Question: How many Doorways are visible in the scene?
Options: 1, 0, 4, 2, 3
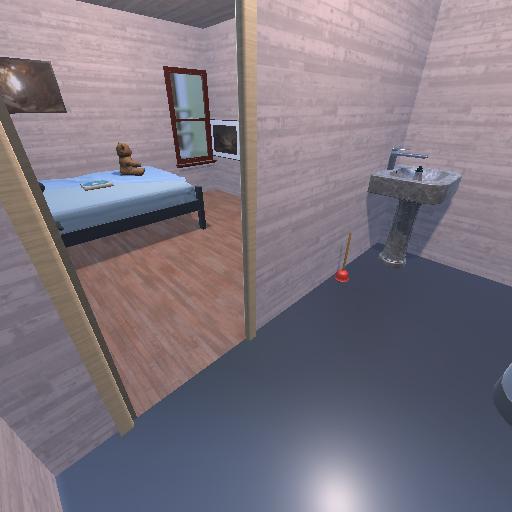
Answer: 1